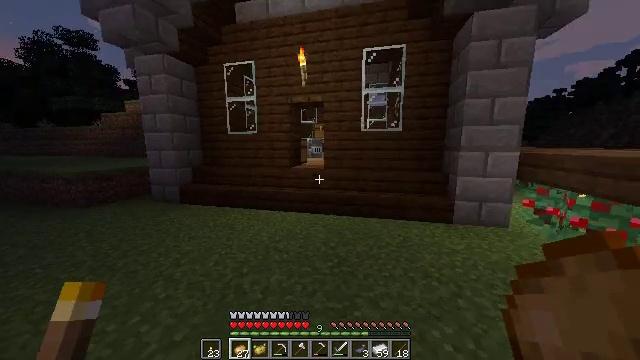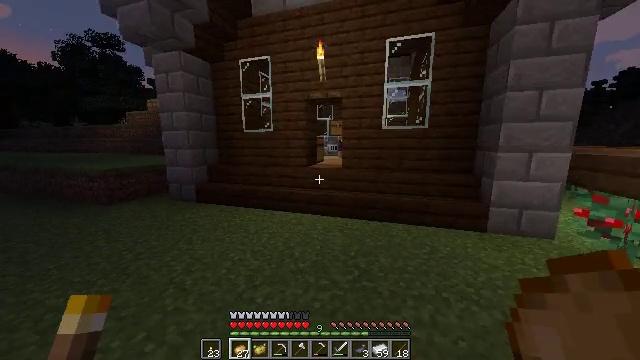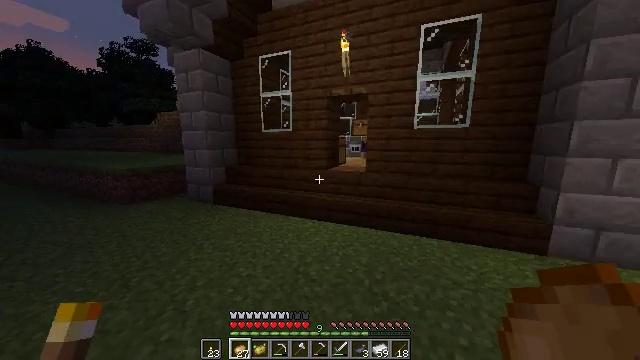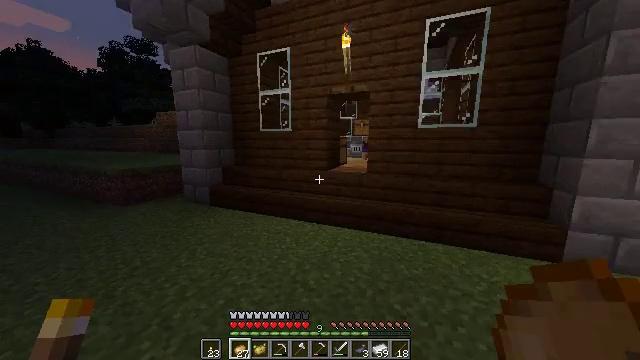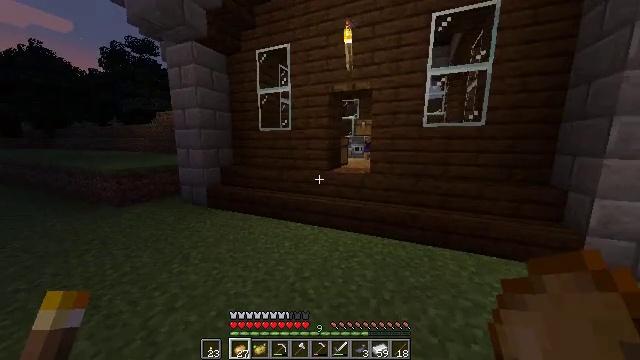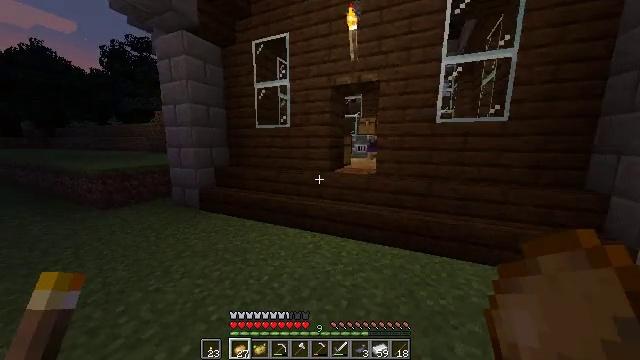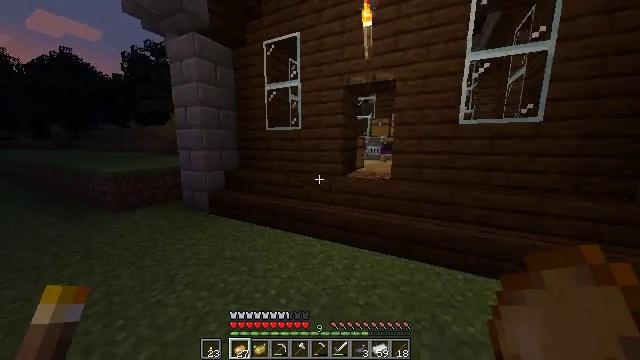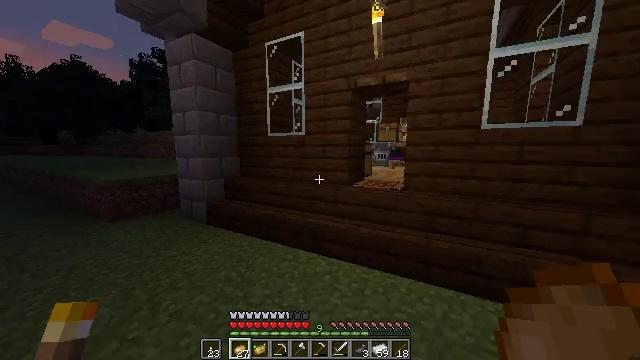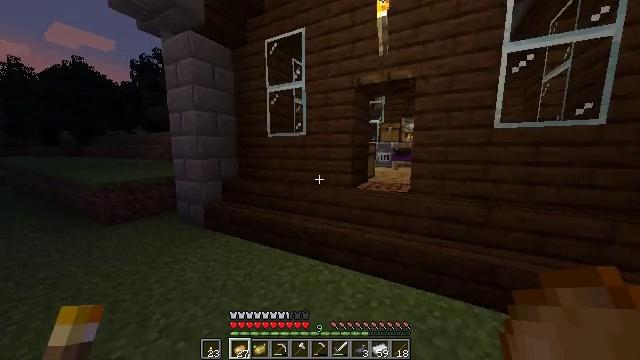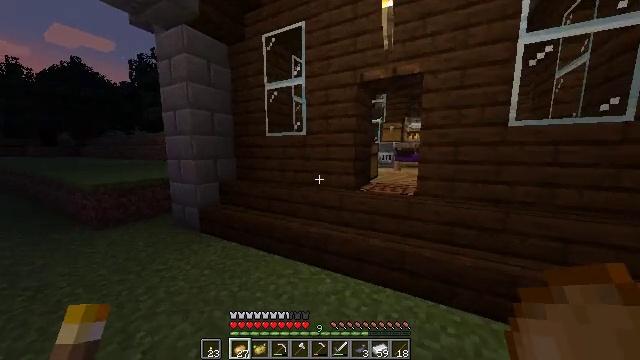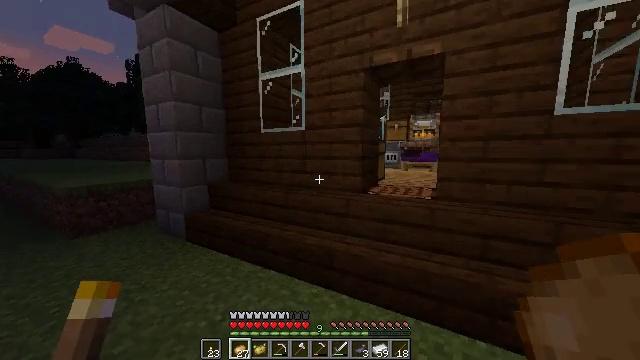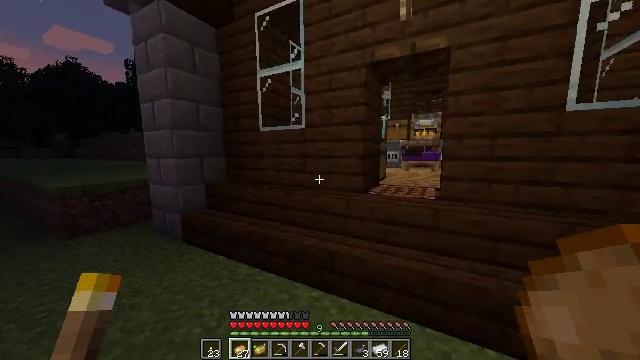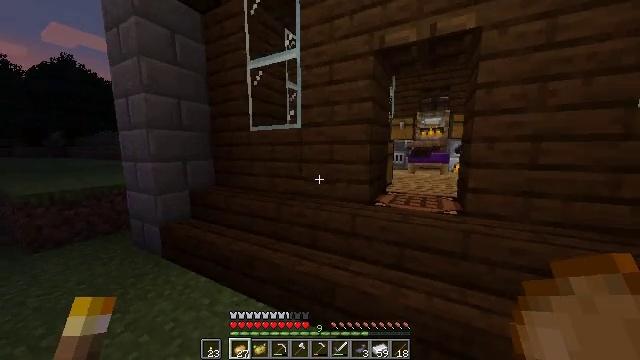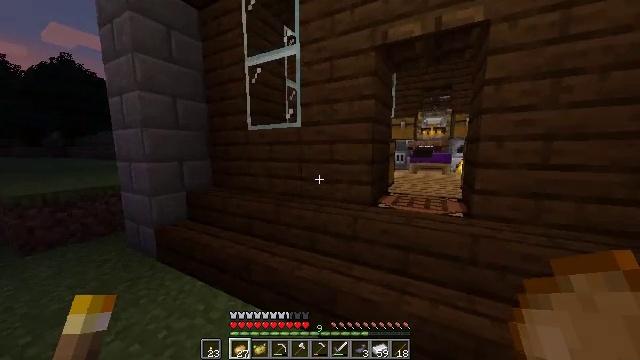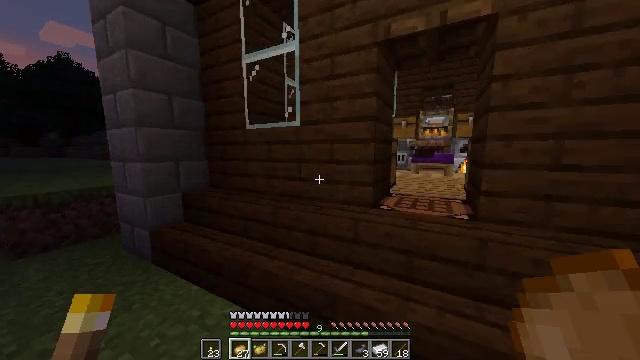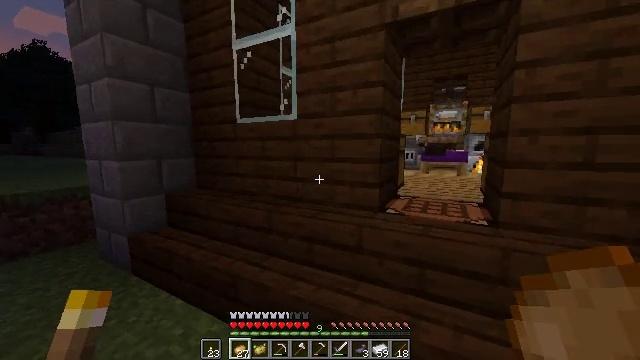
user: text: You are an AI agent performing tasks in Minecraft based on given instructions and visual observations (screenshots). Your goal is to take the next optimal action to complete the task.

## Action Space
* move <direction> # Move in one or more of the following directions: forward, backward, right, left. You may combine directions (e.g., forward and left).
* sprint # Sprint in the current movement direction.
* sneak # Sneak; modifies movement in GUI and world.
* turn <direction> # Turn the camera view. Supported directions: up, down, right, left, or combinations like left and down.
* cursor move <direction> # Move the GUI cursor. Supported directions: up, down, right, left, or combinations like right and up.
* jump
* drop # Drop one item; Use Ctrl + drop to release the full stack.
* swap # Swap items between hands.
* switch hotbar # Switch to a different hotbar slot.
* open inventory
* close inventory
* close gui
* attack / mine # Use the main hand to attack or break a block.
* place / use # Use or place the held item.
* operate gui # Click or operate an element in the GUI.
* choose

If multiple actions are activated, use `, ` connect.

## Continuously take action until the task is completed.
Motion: motion action
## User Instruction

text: Make a baked potato using a furnace.
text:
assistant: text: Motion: move forward, turn left
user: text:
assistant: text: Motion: move forward, turn left
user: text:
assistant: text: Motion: move forward, sprint
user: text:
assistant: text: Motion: move forward, sprint
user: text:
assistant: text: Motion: move forward, sprint
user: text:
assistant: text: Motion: move forward, sprint, turn left
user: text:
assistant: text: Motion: move forward, turn left and up
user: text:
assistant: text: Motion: move forward
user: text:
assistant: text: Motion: move forward
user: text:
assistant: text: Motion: move forward
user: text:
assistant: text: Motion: move forward
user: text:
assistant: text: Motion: move forward
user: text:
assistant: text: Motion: no_op
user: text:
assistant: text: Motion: no_op
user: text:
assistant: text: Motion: no_op
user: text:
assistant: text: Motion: no_op
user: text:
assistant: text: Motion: no_op
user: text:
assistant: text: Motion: no_op
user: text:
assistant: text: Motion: no_op
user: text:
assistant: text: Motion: no_op
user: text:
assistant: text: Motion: no_op
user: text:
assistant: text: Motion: no_op
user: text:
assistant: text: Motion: no_op
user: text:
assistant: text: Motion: turn right
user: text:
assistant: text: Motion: turn right
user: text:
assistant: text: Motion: turn right
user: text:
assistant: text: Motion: turn right
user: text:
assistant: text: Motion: move forward
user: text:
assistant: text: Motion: move forward
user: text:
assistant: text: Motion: move forward